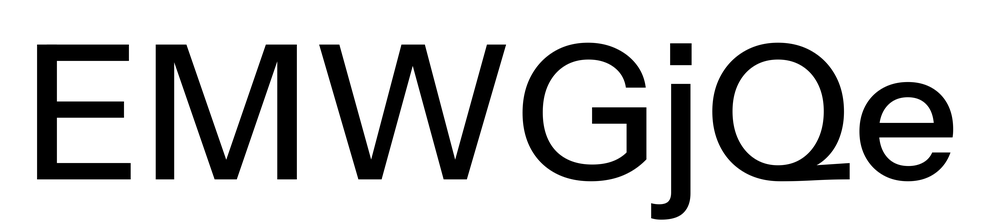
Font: InstrumentSans_Medium